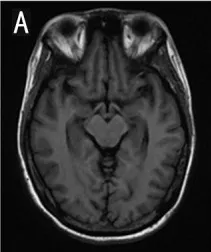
Cranial MRI results of the patient. Cranial MRI showed an increased signal intensity in the mesial temporal lobes and the hippocampus on T2 FLAIR and diffusion-weighted images. (A) T1-weighted image.
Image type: radiology (mri)